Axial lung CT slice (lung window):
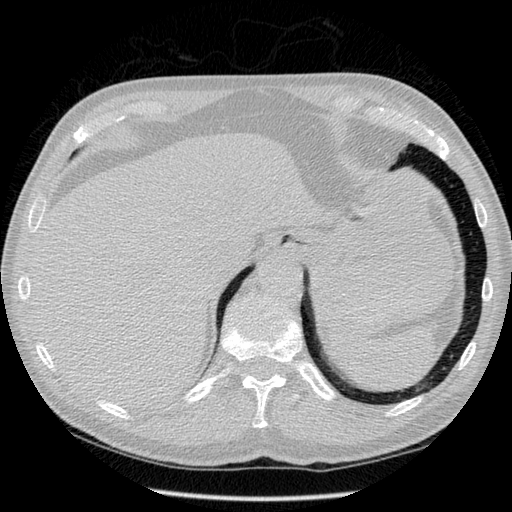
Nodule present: no